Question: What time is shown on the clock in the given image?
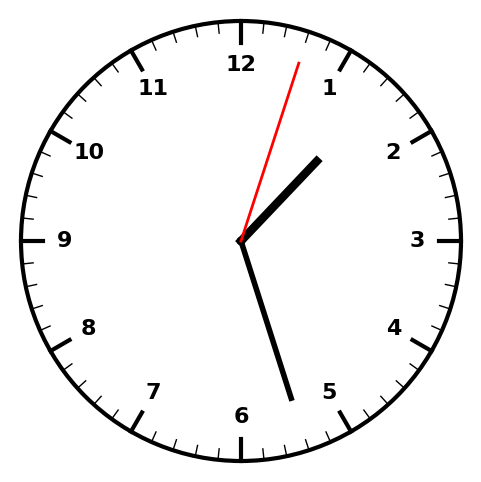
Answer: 01:27:03